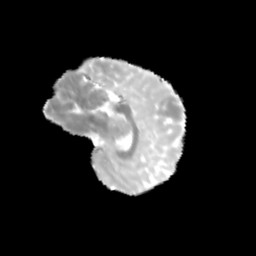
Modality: MD
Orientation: sagittal
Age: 12
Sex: female
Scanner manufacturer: siemens
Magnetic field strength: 3 T
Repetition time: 3.8 s
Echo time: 0.07 s